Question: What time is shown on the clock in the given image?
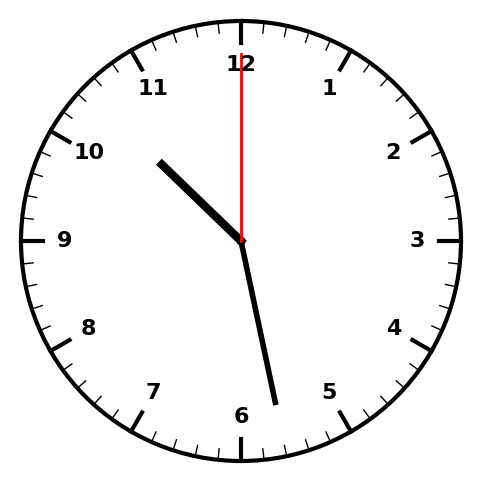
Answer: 10:28:00